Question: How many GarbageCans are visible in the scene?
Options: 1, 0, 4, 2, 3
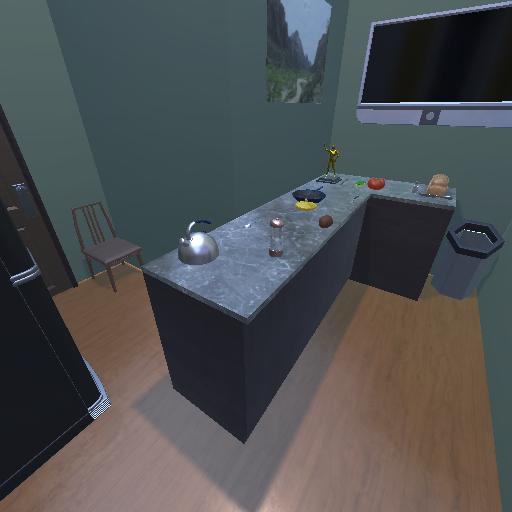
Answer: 1